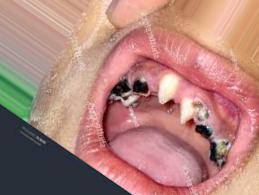
Condition: Caries